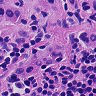
Metastatic tissue present: yes